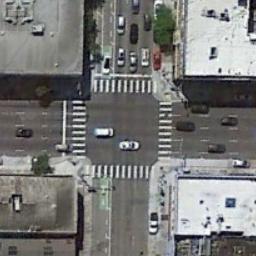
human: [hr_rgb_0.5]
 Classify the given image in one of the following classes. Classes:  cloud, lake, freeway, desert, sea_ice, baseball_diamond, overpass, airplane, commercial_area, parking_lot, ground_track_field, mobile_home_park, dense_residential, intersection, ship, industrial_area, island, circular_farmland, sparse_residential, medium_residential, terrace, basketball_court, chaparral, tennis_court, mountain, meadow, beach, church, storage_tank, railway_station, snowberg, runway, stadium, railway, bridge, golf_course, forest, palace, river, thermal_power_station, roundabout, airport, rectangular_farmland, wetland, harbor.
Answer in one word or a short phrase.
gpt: intersection